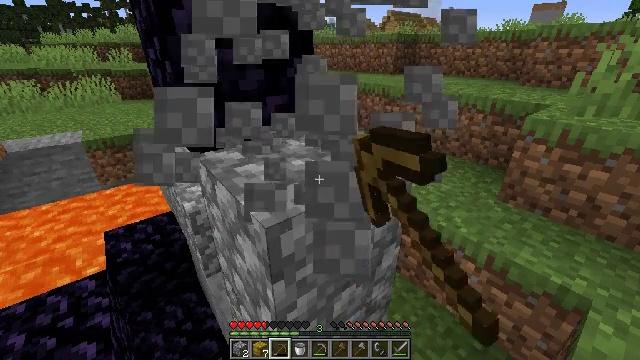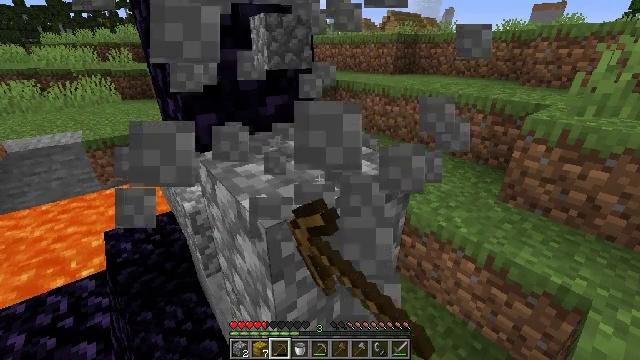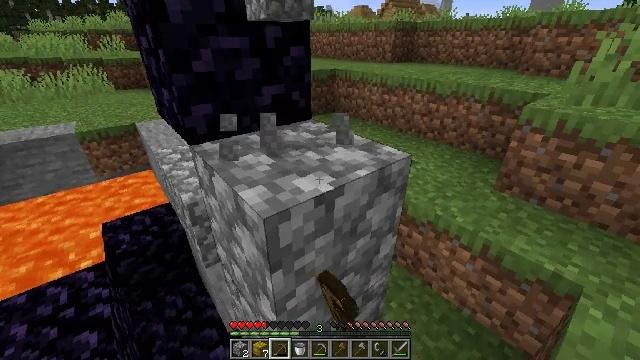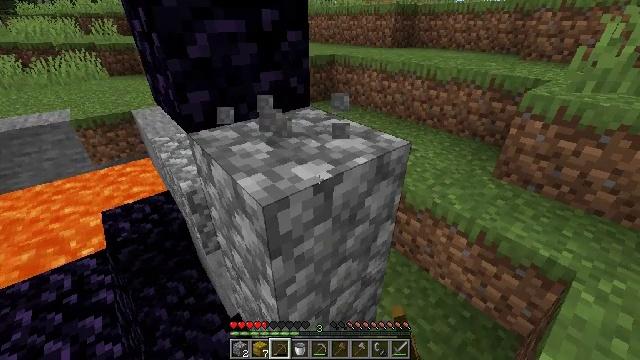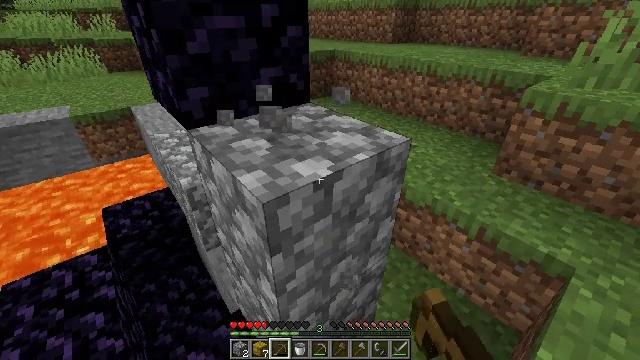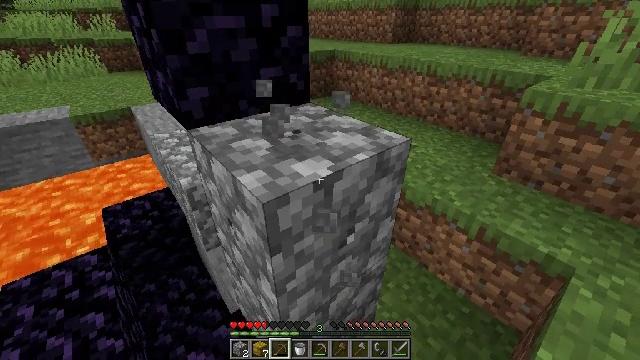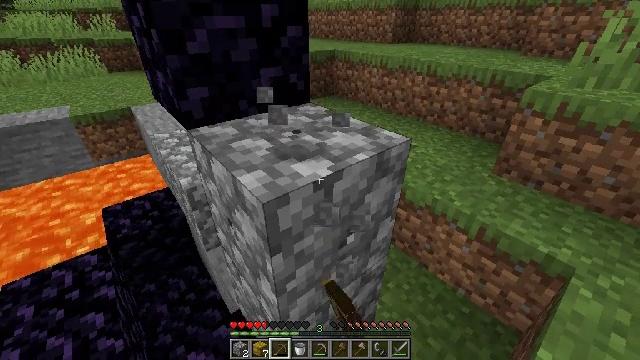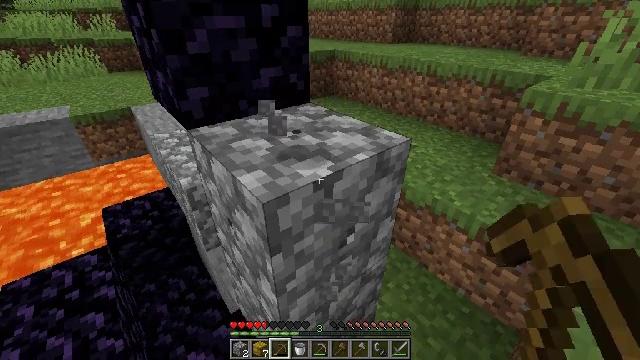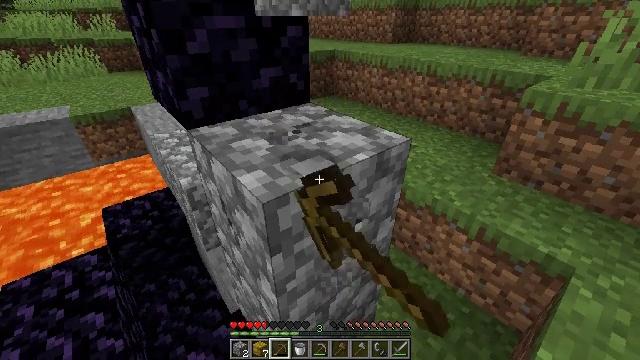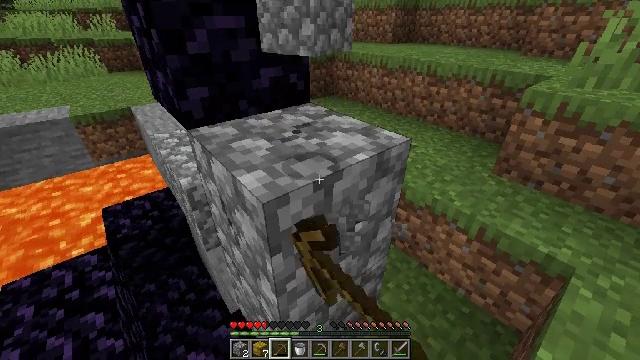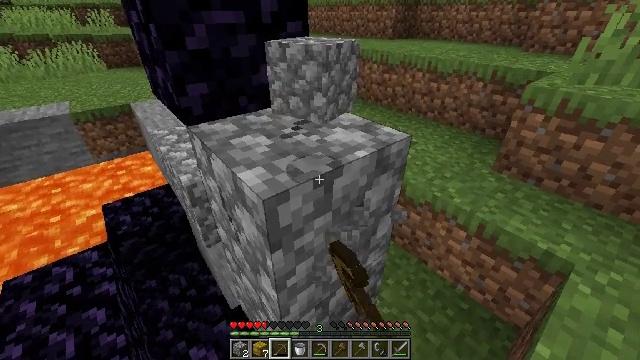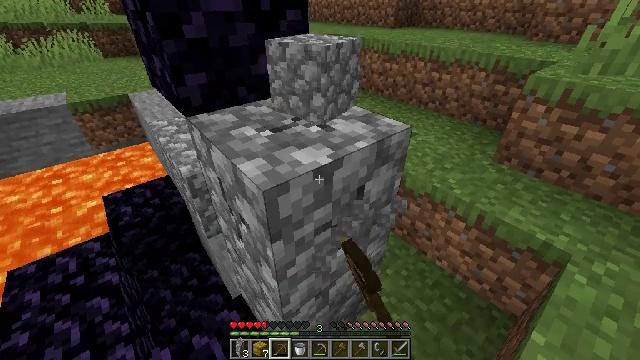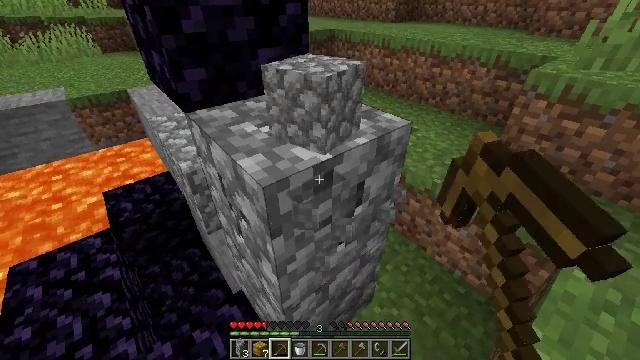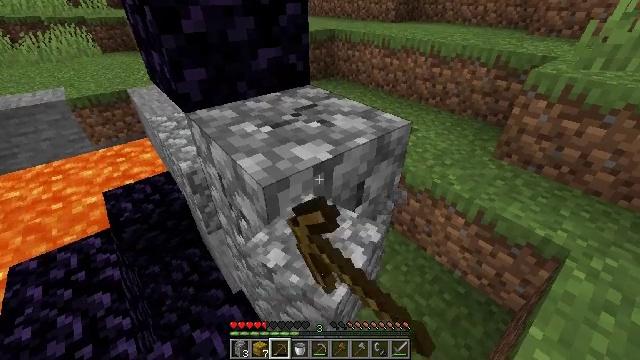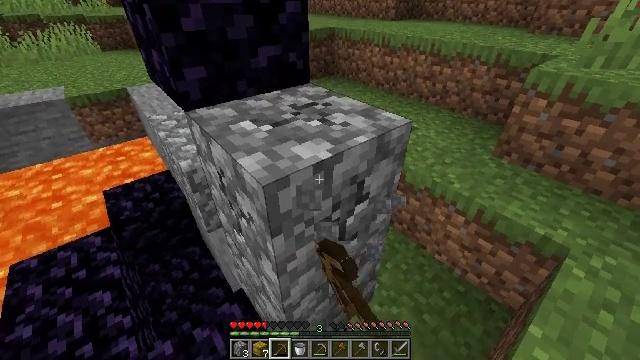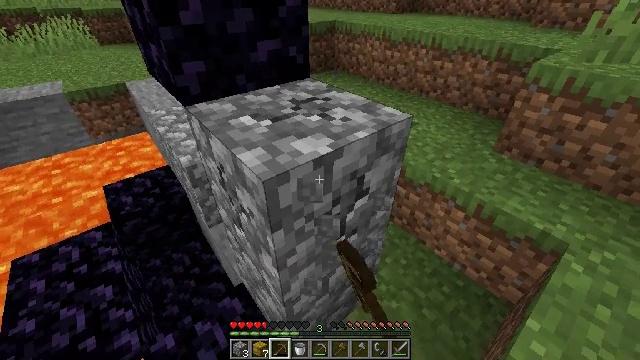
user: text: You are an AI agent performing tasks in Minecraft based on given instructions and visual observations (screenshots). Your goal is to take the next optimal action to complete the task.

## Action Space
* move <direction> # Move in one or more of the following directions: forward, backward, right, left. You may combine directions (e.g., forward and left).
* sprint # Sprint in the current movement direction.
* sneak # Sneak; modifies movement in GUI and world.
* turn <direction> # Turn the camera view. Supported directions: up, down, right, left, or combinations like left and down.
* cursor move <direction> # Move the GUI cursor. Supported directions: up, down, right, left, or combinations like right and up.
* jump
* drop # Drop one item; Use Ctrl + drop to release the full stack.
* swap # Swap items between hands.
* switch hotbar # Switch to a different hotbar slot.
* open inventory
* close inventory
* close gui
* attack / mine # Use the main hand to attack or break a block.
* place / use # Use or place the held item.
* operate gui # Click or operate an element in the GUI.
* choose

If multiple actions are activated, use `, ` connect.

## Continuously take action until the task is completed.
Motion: motion action
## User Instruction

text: Break the cobblestone to create a path.
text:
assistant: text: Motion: attack / mine
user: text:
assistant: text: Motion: turn down, attack / mine
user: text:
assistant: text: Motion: turn down, attack / mine
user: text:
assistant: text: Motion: attack / mine
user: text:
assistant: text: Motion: attack / mine
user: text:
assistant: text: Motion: attack / mine
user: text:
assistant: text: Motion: attack / mine
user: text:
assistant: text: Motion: attack / mine
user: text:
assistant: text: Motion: attack / mine
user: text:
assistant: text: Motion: attack / mine
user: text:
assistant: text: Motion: turn down, attack / mine
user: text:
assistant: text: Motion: attack / mine
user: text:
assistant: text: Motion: attack / mine
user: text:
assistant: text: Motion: attack / mine
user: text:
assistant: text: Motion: turn down, attack / mine
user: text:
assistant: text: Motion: attack / mine
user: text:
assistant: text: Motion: attack / mine
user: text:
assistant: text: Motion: attack / mine
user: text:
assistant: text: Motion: attack / mine
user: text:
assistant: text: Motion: attack / mine
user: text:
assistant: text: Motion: turn down, attack / mine
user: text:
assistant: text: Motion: turn down, attack / mine
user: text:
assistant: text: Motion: attack / mine
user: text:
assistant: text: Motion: attack / mine
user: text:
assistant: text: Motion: attack / mine
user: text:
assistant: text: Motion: attack / mine
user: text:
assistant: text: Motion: attack / mine
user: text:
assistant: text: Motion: attack / mine
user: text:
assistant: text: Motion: turn down, attack / mine
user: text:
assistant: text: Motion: turn down, attack / mine